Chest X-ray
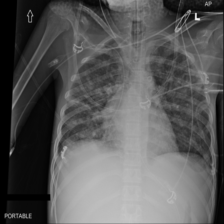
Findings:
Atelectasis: negative
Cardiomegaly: negative
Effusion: negative
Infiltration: negative
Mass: negative
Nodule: negative
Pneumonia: negative
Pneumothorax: negative
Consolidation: negative
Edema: negative
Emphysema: negative
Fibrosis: negative
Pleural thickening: negative
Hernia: negative